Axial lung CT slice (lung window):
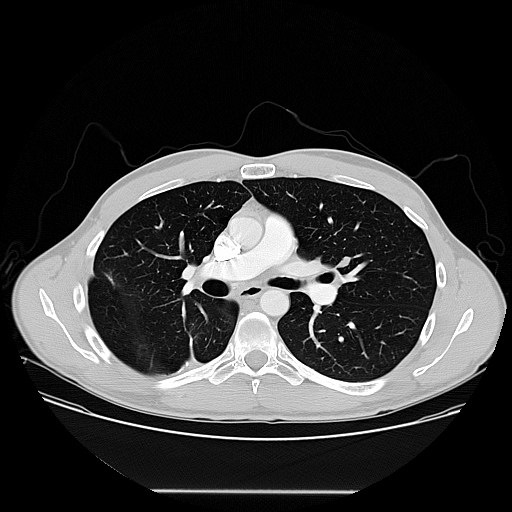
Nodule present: yes
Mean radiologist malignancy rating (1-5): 2